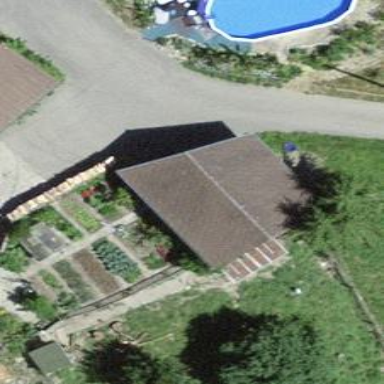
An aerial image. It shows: Shed building.